Question: I'm trying to create a forest plot in metafor for pooled reliability estimates (Cronbach's Alpha and ICC) for a systematic review we've done. I want to do the same as the authors have in the image I've pasted (which comes from here: <URL>. i.e.: we'd like to recreate these sorts of analyses using our data.
I can't find a tutorial or example code for this despite exhausting the search engine here and google, nor can I figure out from the help which doesn't seem to touch on this (<URL>.
I've emailed the corresponding author who suggested we read: <URL>.
Can anyone point me in the direction of some help for the steps required to do this?
Here's the image:

Edit: clarified we were trying to do our own analysis, not recreate someone else's, & added the corresponding author's reply
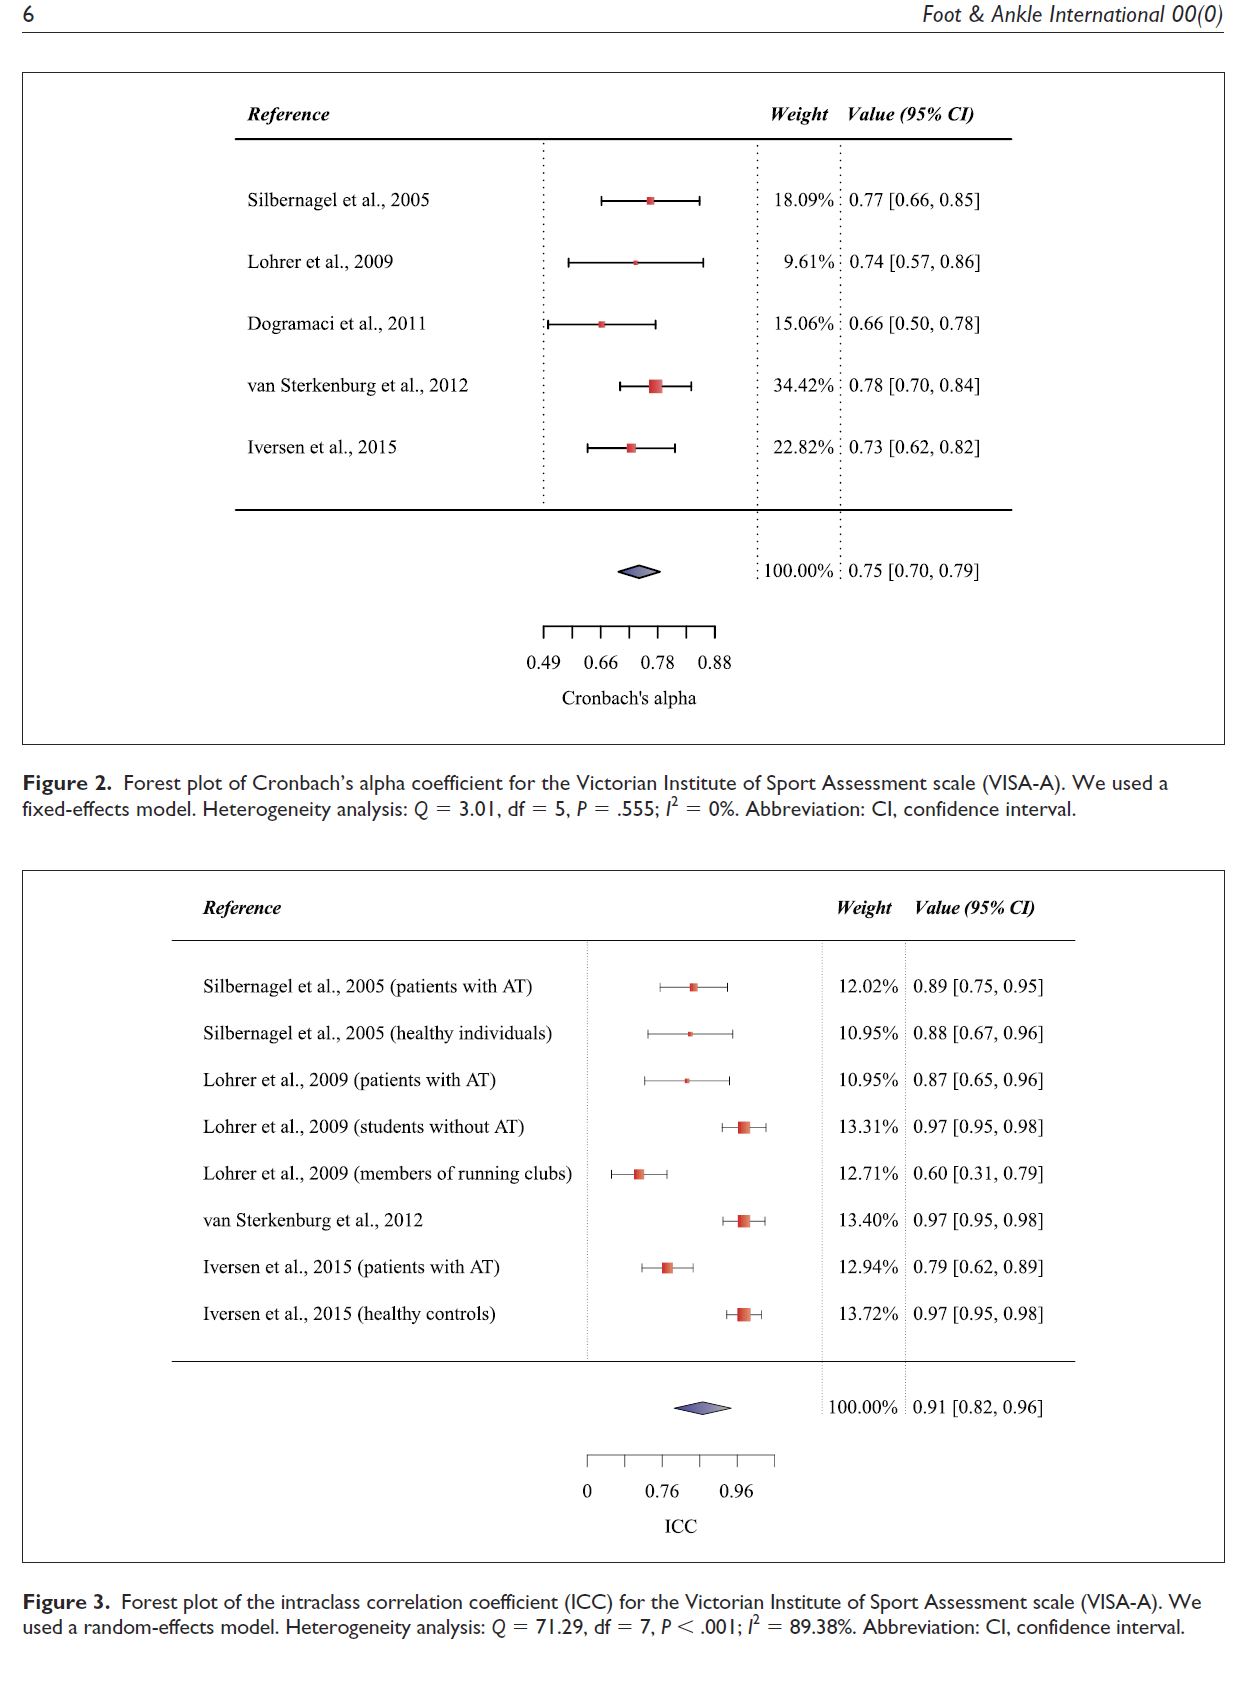
Answer: Here is an example for Cronbach's alpha, using the transformation by Bonett (2002) before analyzing the alpha values (not sure what the authors used).
'''
library(metafor)
dat <- dat.bonett2010
res <- rma(measure="ABT", ai=ai, mi=mi, ni=ni, data=dat)
forest(res, slab=dat$source, header=TRUE, atransf=transf.iabt, refline=coef(res))
'''
<URL>
Adjust as needed. See 'help(forest.rma)' (or <URL> for details on what can be adjusted.